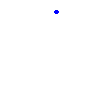
Particle: kaon